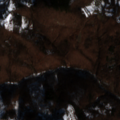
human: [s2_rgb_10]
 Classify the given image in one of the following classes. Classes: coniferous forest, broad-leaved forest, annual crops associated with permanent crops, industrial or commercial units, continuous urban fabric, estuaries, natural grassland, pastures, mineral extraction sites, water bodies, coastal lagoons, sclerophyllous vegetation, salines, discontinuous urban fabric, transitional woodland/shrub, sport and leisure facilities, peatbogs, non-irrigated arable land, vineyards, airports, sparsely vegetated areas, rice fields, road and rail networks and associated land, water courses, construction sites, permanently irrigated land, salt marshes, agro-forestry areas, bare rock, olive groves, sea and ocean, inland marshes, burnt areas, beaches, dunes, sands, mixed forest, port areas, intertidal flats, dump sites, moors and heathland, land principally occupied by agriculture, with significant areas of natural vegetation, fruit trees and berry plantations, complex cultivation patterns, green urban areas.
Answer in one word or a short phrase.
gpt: land principally occupied by agriculture, with significant areas of natural vegetation, broad-leaved forest, transitional woodland/shrub